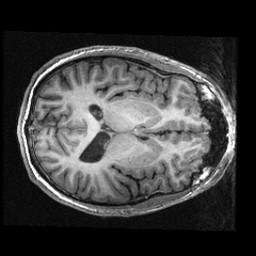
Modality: T1w
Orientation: axial
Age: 20
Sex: male